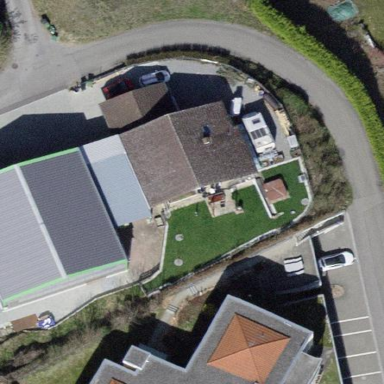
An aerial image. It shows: Simple house.